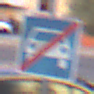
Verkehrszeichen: EndeKraftfahrstrasse
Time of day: SunriseSunset
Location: Outdoor (Urban)
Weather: Clear
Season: NotSpecified
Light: Natural